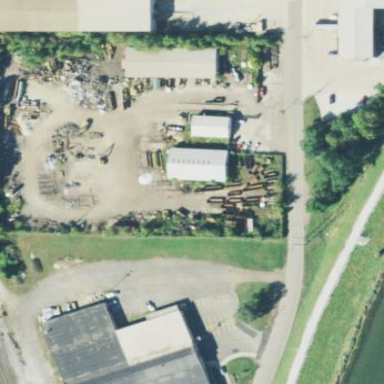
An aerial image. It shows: Scrap yard located in industrial area.